Question: Is it possible to have Excel freeze a calculated date until the calculated date itself has passed?
Within the Excel example below, is formulated with TODAY(), and is a calculated date by adding Today's Date plus Meeting Cadence.
Excel Example:

Here is what I'm looking to do: when a user opens the workbook and sets the initial meeting cadence, I would like to freeze the date until that specific date meets the date referenced in today's date.
(Example: today's date is Monday, October 1, 2018 and the next proposed meeting date is Monday, October 1, 2018).
When the two dates match, I would like it to cycle to the next date, depending on the numerical value of the cadence. So, if the meeting cadence continued to be 7 days, the cell would automatically populate to "Monday, October 8, 2018."
What would be the best way to accomplish this?
Cheers, and thank you!
:)
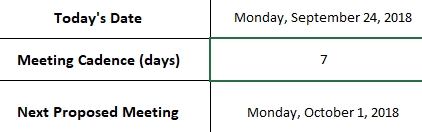
Answer: Hacked this out.
In a module:
'''
Sub setCurrentProposedDate(cadenceChanged As Boolean)
Dim currProposedDate As Name, currCadence As Name
Set currProposedDate = ThisWorkbook.Names.Item("CurrentProposed")
Set currCadence = ThisWorkbook.Names.Item("CurrentCadence")
If cadenceChanged Then
currProposedDate.Value = Sheet1.Range("B2").Value - Evaluate(currCadence.Value) + Evaluate(currProposedDate.Value)
currCadence.Value = Sheet1.Range("B2").Value
End If
If Sheet1.Range("B1").Value - Evaluate(currProposedDate.Value) >= 0 Then
currProposedDate.Value = Sheet1.Range("B2").Value + Evaluate(currProposedDate.Value)
End If
End Sub
'''
In workbook module:
'''
Private Sub Workbook_Open()
setCurrentProposedDate False
End Sub
'''
In Sheet1 module:
'''
Private Sub Worksheet_Change(ByVal Target As Range)
If Not Intersect(Target, Sheet1.Range("B2")) Is Nothing Then
setCurrentProposedDate True
End If
End Sub
'''
Set workbook level names to be :
<URL>
Put this formula in B3:
'=CurrentProposed'